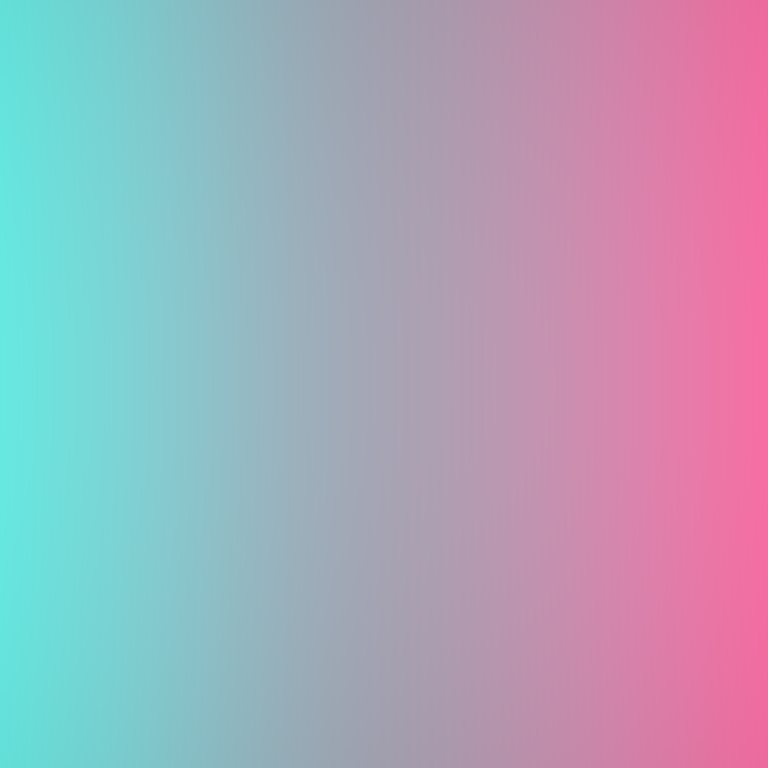
Abstract light effect, smooth gradient from teal to pink, calm atmosphere, soft glow, no room, no furniture, no objects.